Question: One of the columns in my dataset looks like the following:

I'm wondering what the best practice is to incorporate this information into the classifier models.
Please help me with it. The project is done in python with the Jupyter Notebook.
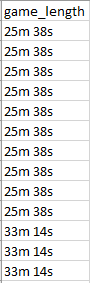
Answer: You can translate string to seconds and use it as one of the features:
'''
df = pd.DataFrame(['25m 34s', '1m', '22s'], columns=['game_length'])
df['game_length_seconds'] = pd.to_timedelta(df['game_length']).apply(lambda x: x.seconds)
>>> df
game_length game_length_seconds
0 25m 34s 1534
1 1m 60
2 22s 22
'''